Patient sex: M
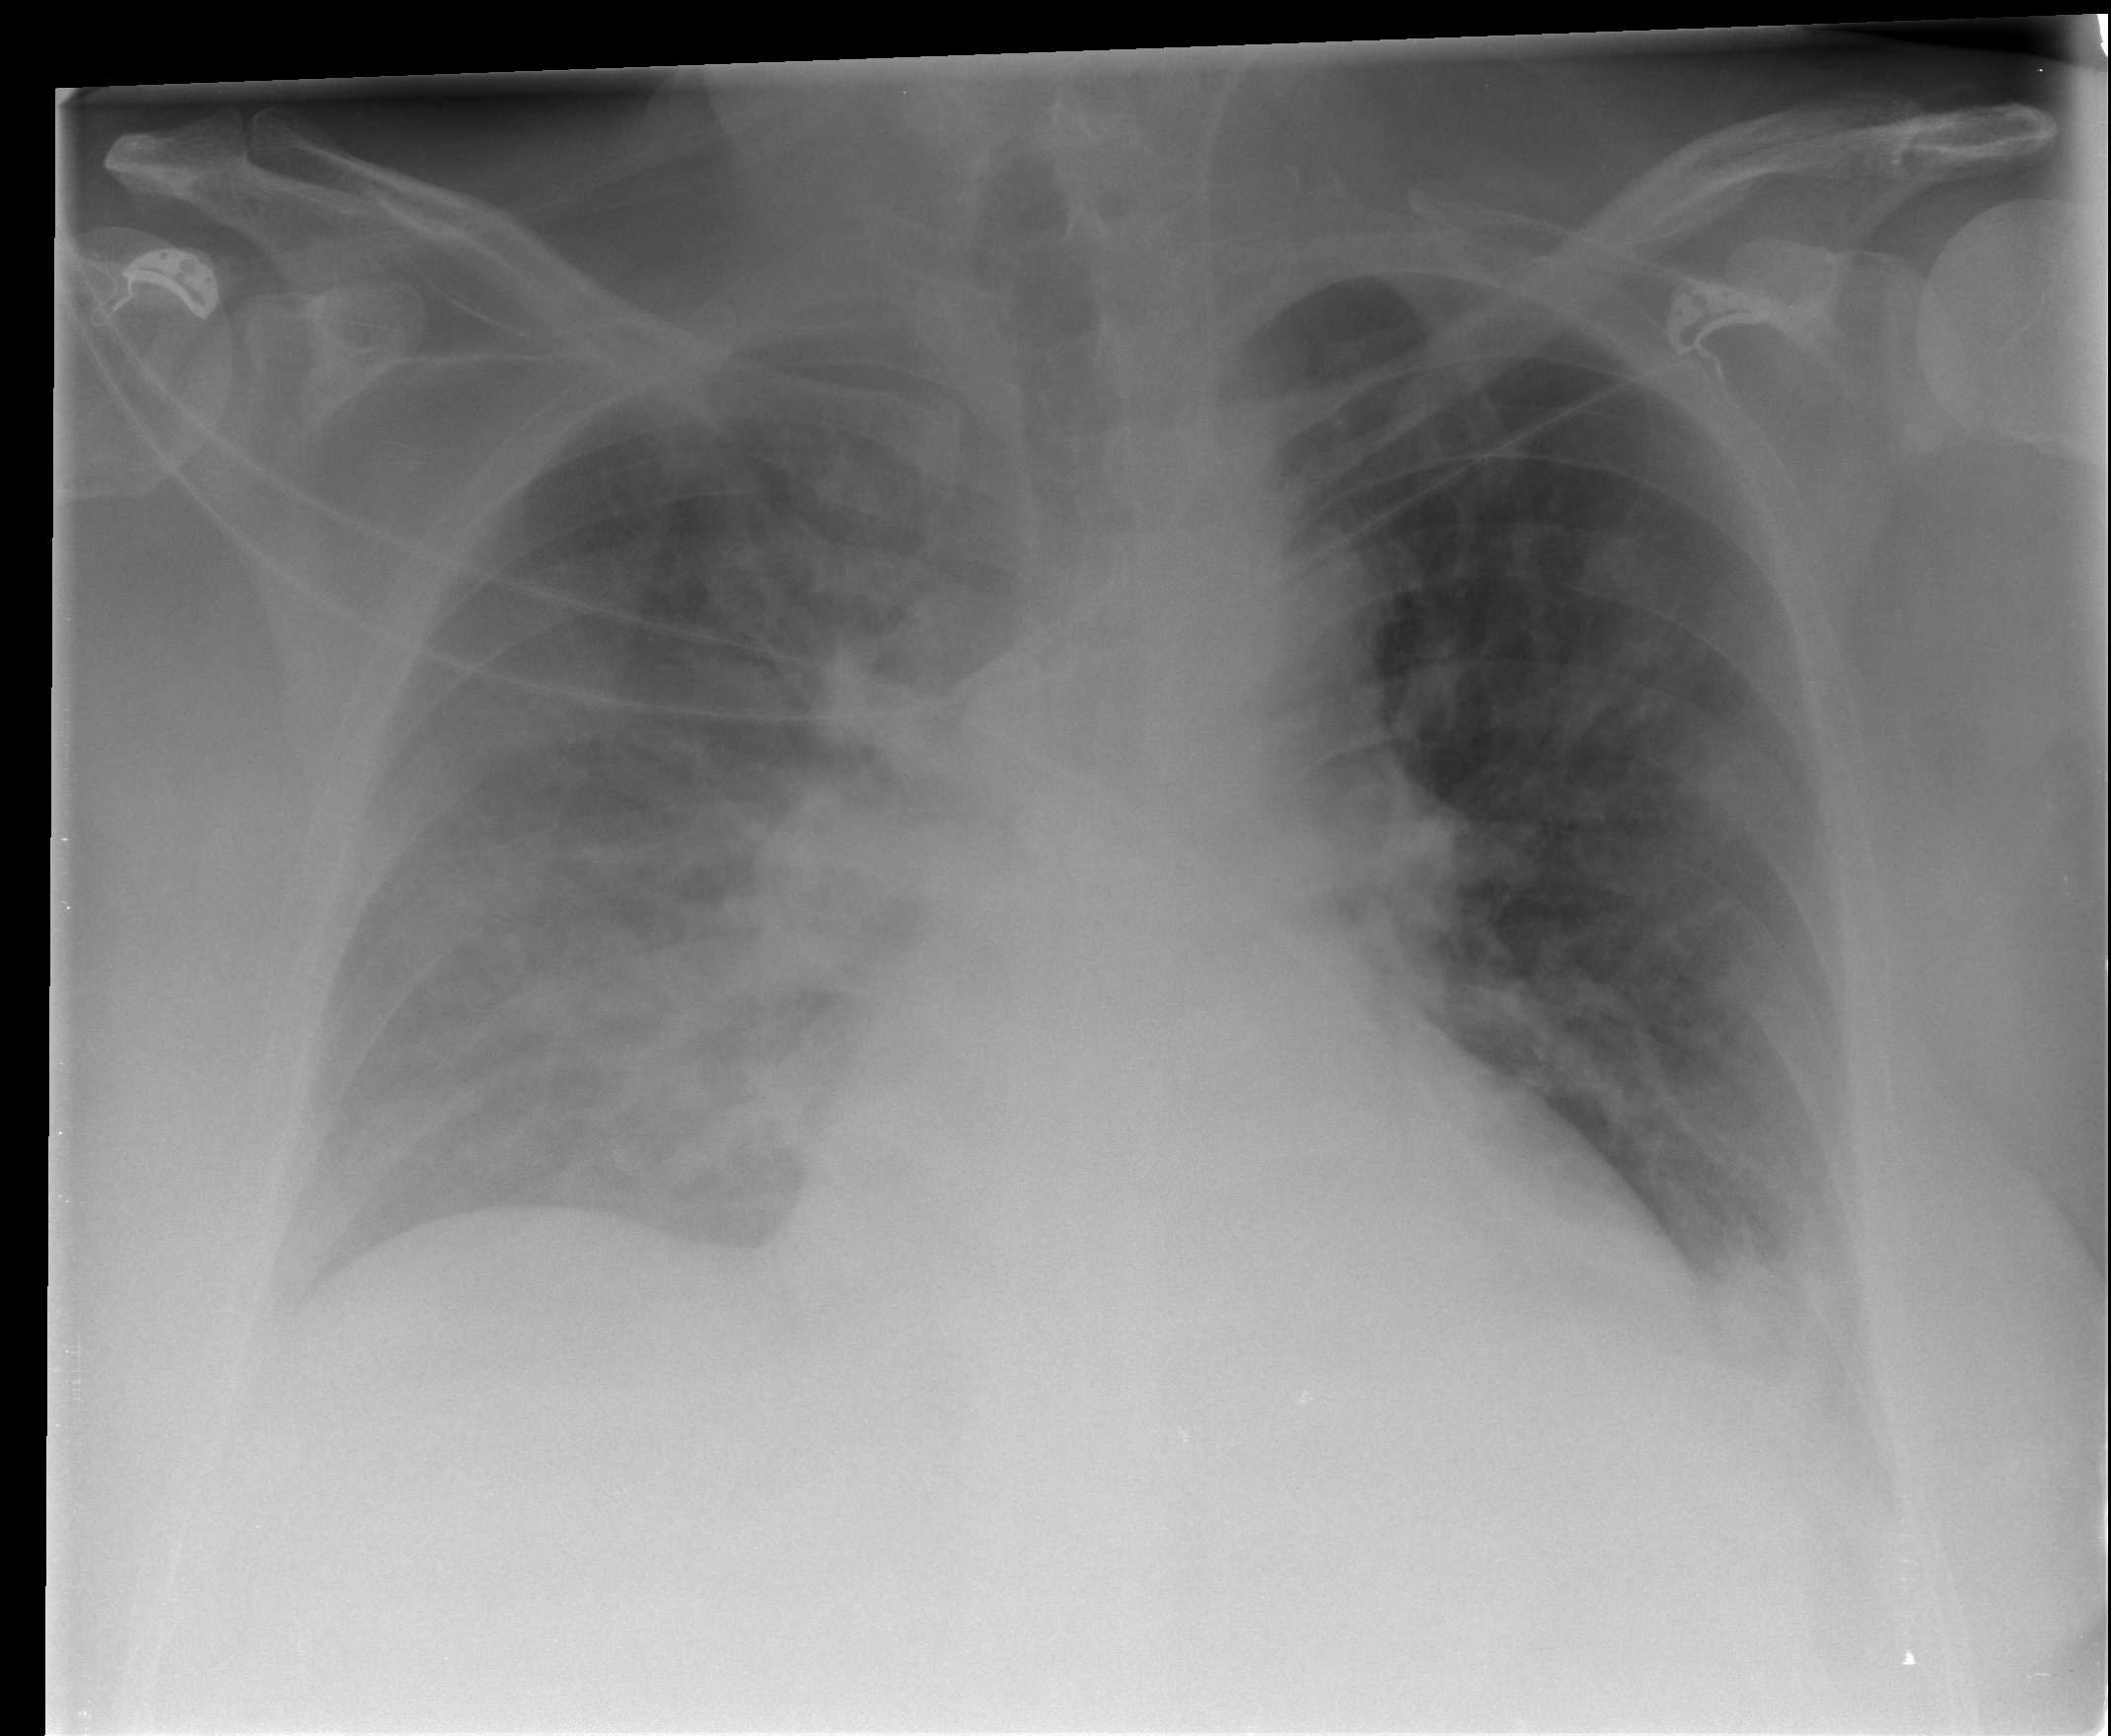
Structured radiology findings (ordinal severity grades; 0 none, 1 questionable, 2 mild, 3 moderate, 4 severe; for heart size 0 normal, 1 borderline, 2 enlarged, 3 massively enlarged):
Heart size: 1
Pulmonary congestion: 3
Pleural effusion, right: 3
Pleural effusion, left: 1
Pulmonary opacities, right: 2
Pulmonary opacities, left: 2
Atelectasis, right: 3
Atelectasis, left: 3